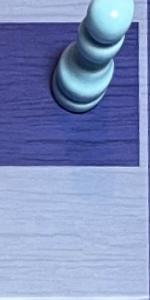
Label: Empty